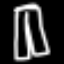
Label: pants